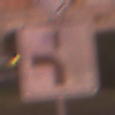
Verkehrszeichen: VerlaufVorfahrtsstrasse5
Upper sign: Vorfahrtsstrasse
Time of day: SunriseSunset
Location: Outdoor (Urban)
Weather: PartlyCloudy
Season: NotSpecified
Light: Natural